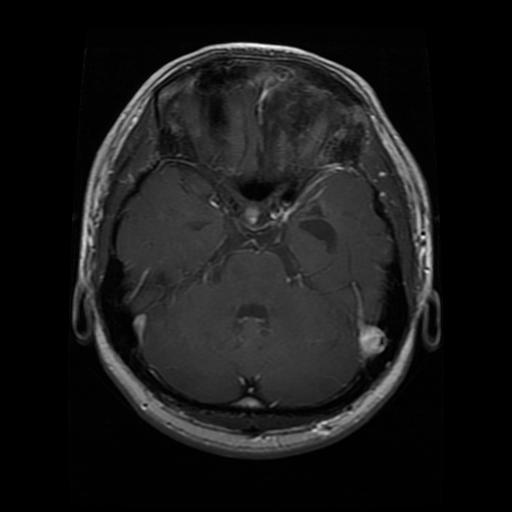
Label: glioma